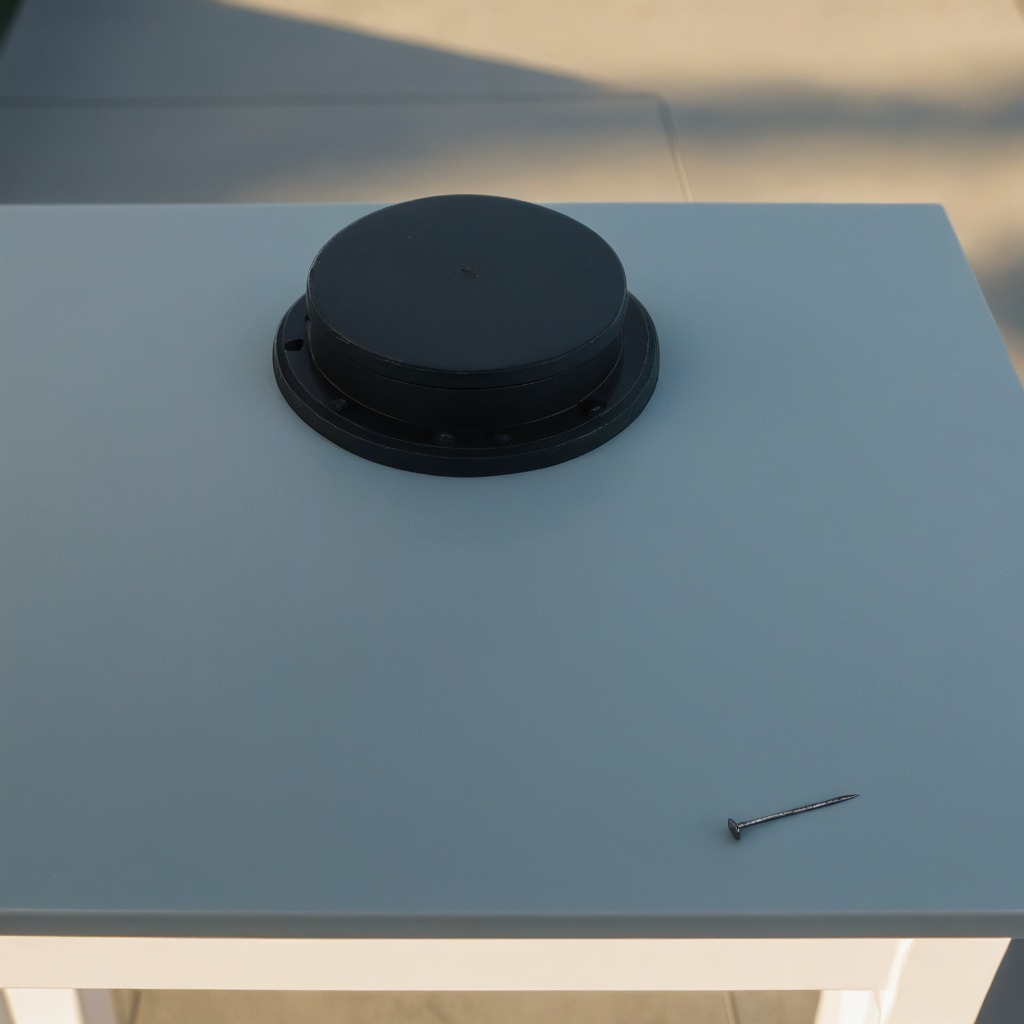
A nail is lying on a textured surface.